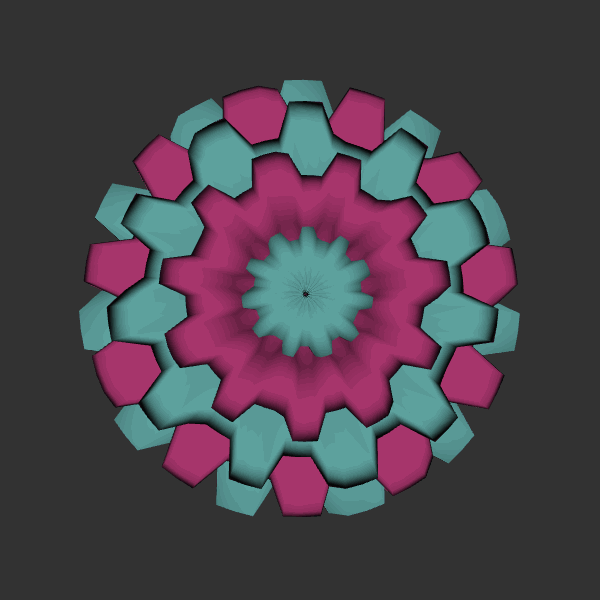
Background: dark